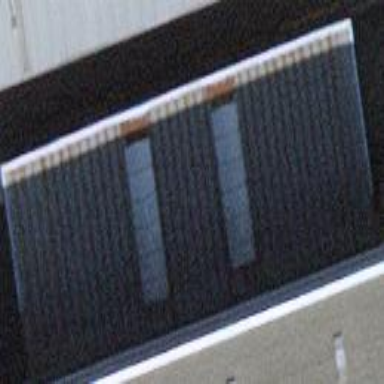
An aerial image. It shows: View of roof of building.